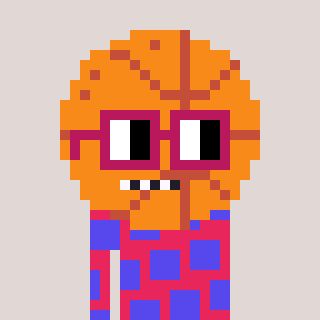
a pixel art character with square dark red glasses, a basketball-shaped head and a redpinkish-colored body on a warm background